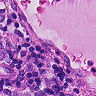
Metastatic tissue present: yes